Interaction volume radius: 5 \u00c5
Interaction volume height: 15 \u00c5
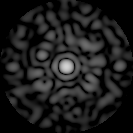
Disorder parameter: 0.8523